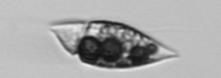
Label: Amphidinium